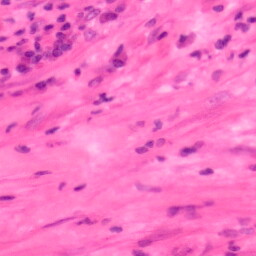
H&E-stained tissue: Colon